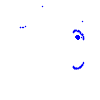
Particle: pion